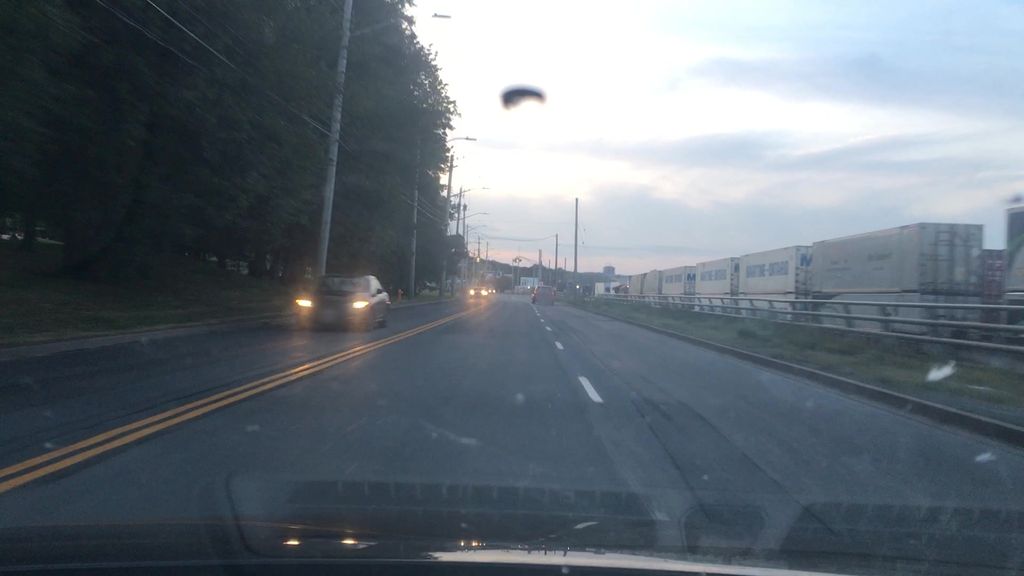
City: halifax